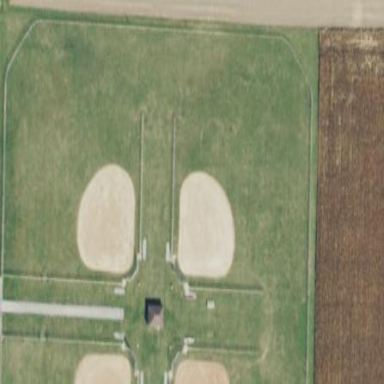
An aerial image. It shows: Baseball pitch for leisure land.